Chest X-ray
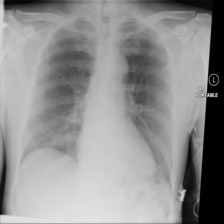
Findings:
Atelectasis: negative
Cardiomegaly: negative
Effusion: negative
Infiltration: negative
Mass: negative
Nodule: negative
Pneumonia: negative
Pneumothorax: negative
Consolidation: negative
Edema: negative
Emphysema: negative
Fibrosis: negative
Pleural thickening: negative
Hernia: negative